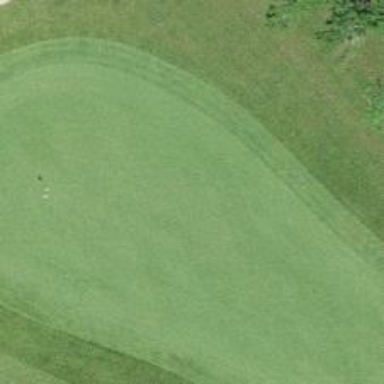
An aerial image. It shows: View of golf hole.